四年级 · 度量几何学
劳动最光荣!“五一”劳动节期间，某爱心商场在 $L$ 形展厅为劳动模范发放奖品。 $L$ 形展厅占地如图所示，该展厅的占地面积是多少平方米?

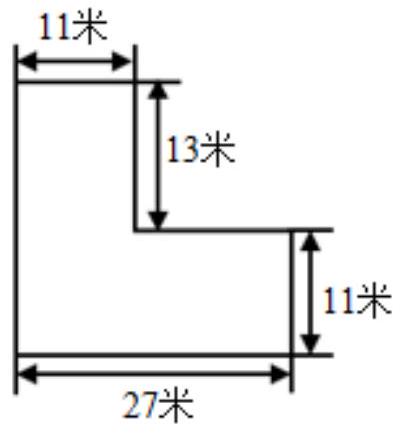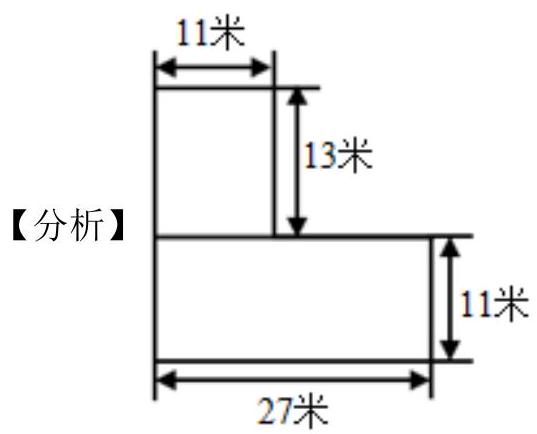
答案: 解440 平方米

如图所示, 将 $L$ 形展厅分成两个长方形, 分别求出它们的面积, 再相加, 即可求出 $L$ 形展厅的面积。

【详解】 $11 \times 13+11 \times 27$

$=11 \times(13+27)$

$=11 \times 40$

$=440$ （平方米）

答：该展厅的占地面积是 440 平方米。

【点睛】本题主要考查组合图形的面积, 把图形分成两个长方形是解答本题的关键。